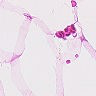
Metastatic tissue present: no